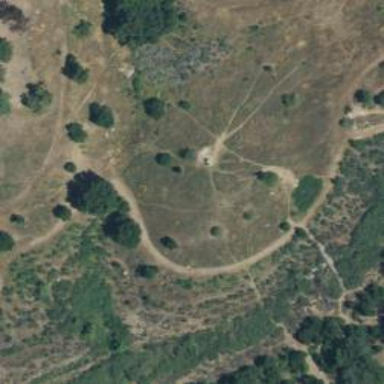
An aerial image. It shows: Disc golf basket.